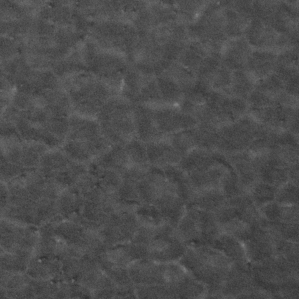
Label: frost